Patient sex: M
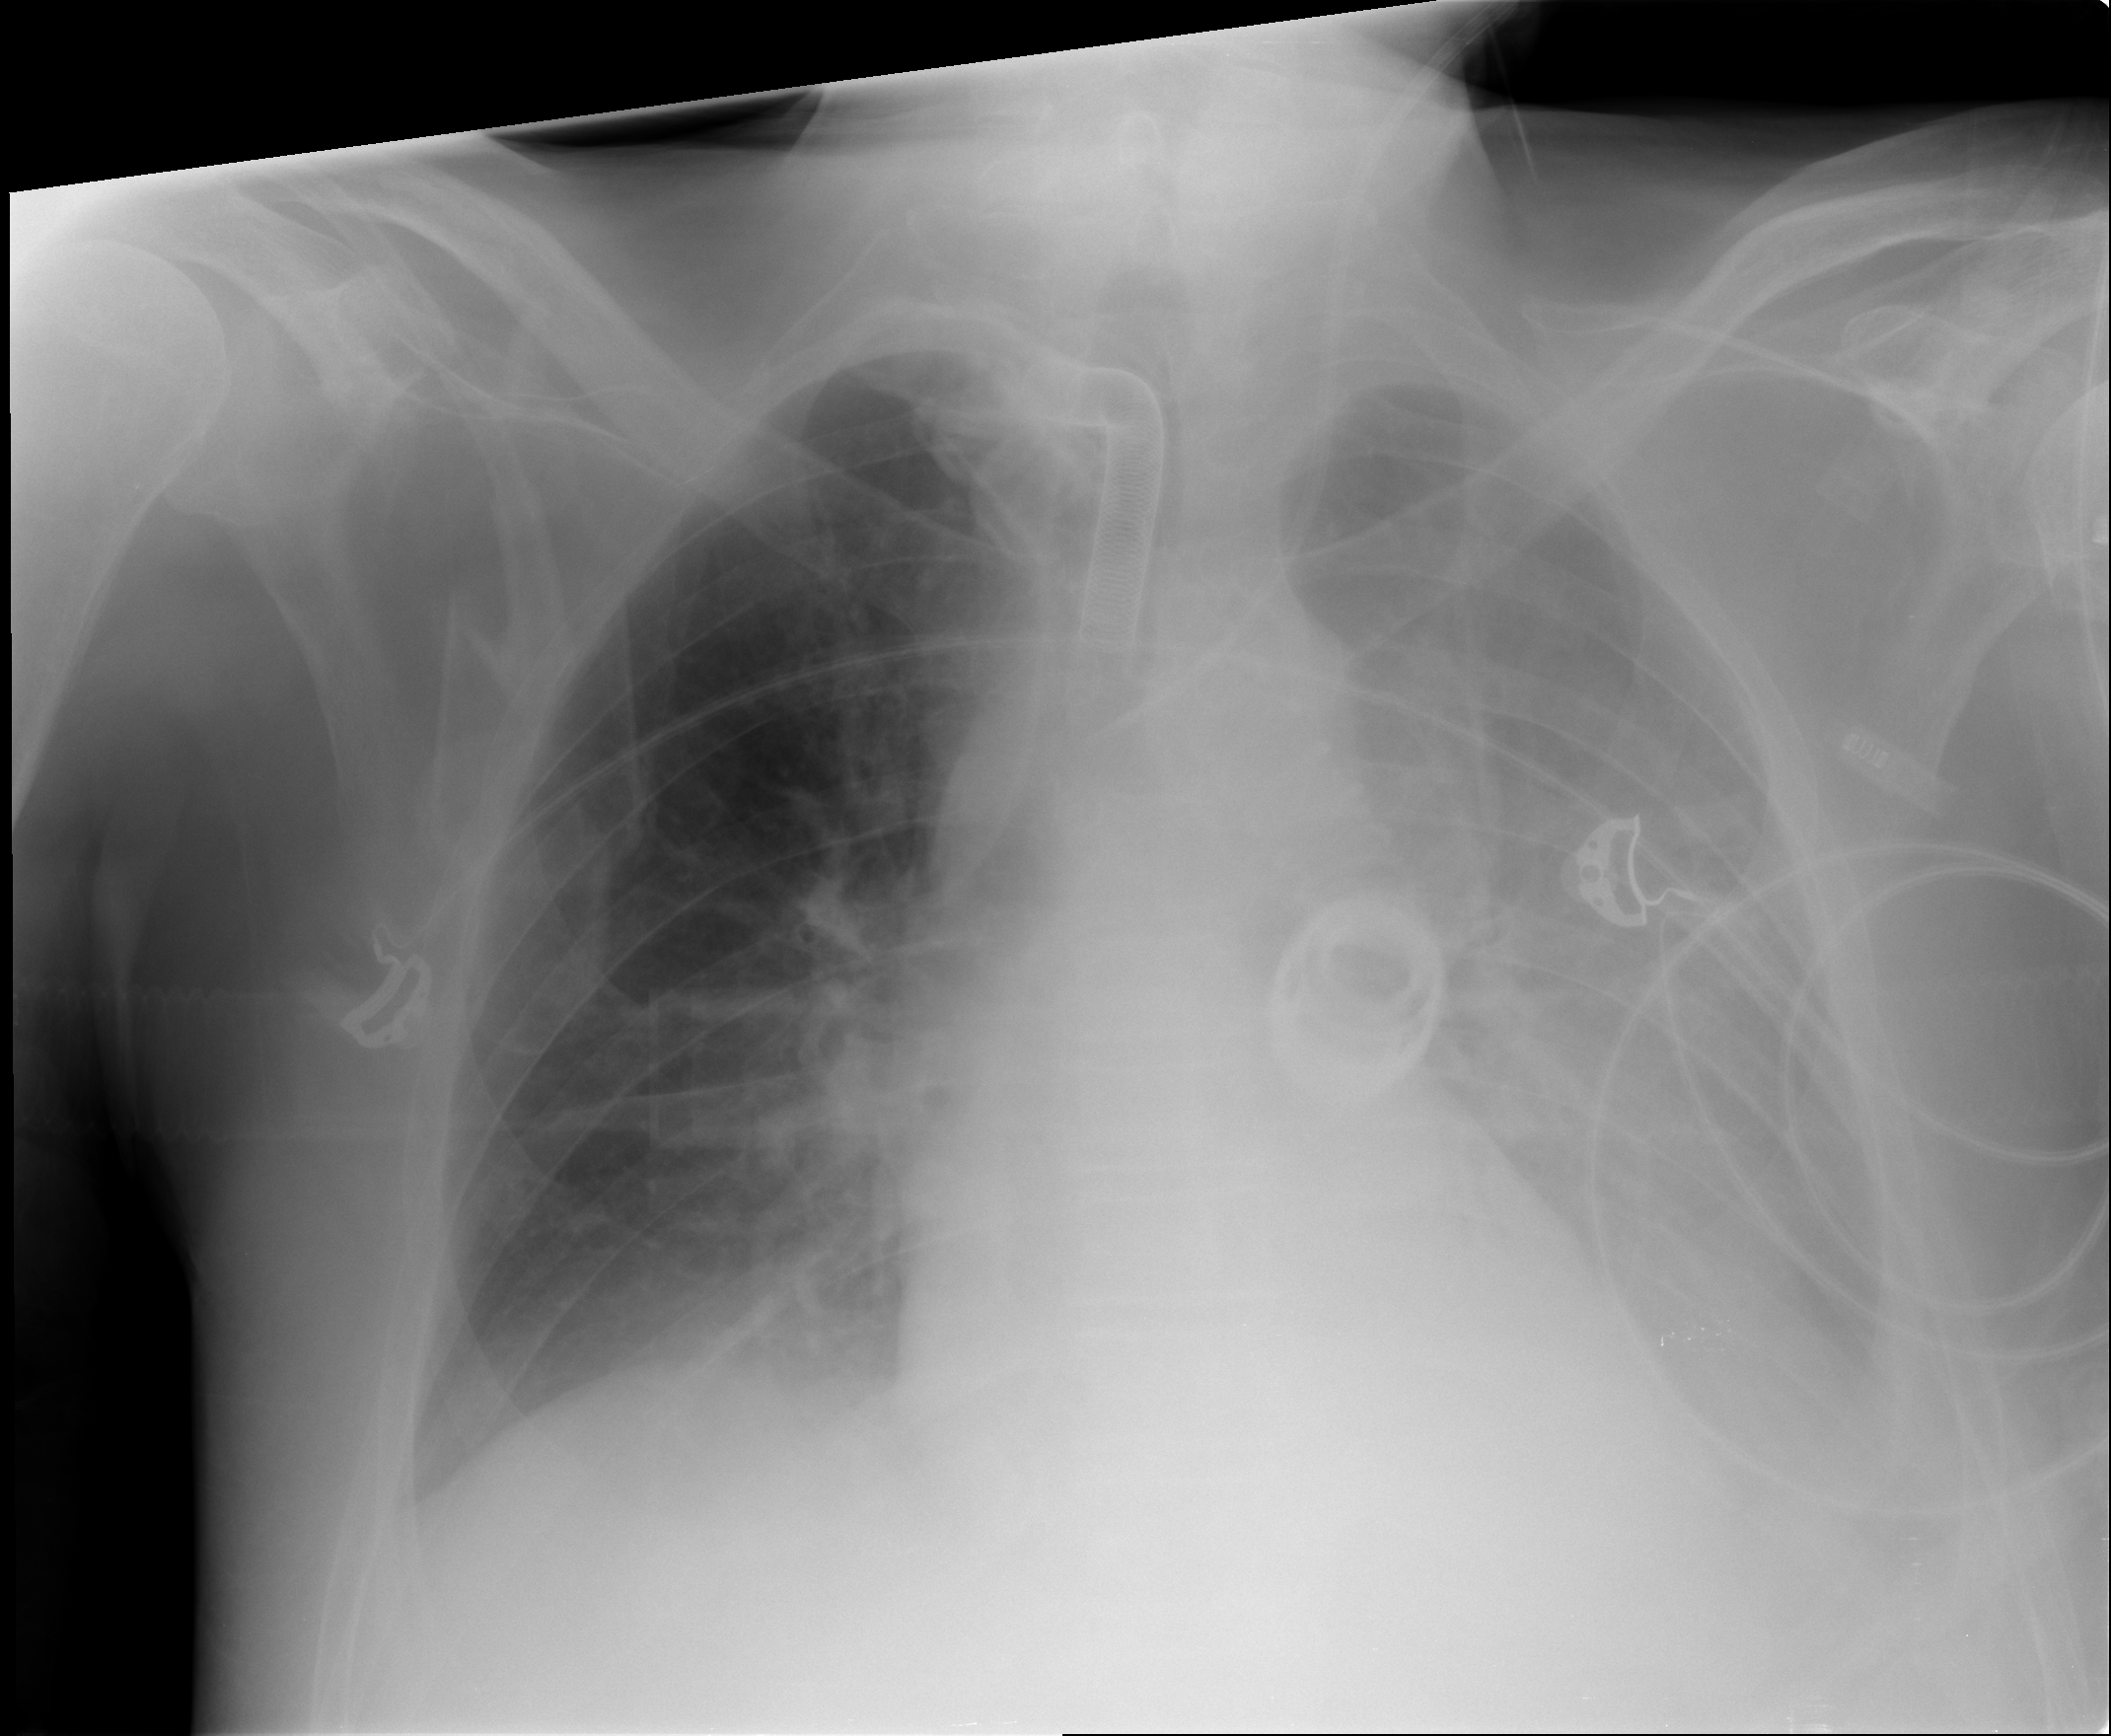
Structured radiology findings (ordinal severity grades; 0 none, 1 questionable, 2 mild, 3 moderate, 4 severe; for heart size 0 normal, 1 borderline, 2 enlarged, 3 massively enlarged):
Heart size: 0
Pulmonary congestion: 0
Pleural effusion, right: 2
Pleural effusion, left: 3
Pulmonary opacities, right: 0
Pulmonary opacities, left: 0
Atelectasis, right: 2
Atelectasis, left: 2